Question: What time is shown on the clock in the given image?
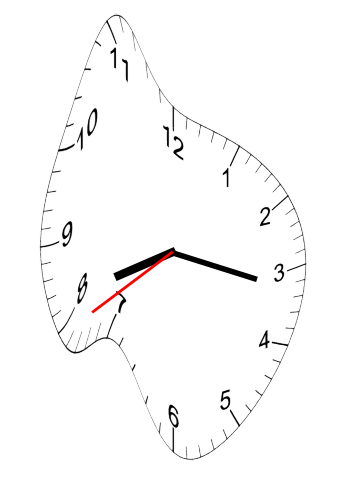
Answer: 08:16:39